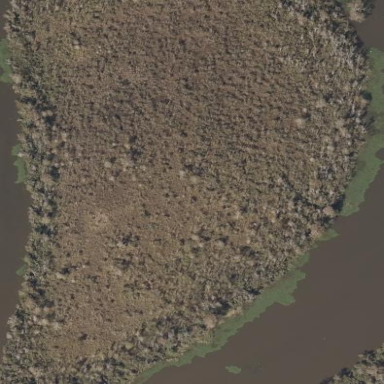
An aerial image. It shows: Wetland area.